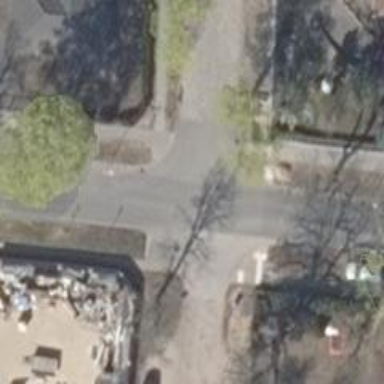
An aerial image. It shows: Tertiary road with asphalt surface. It has separate sidewalks on both sides.